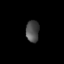
Tissue: lung
Cell type: Epithelial cells
Senescence score: 0.6738
Nuclear area (px): 289
Mean DAPI intensity: 73.92